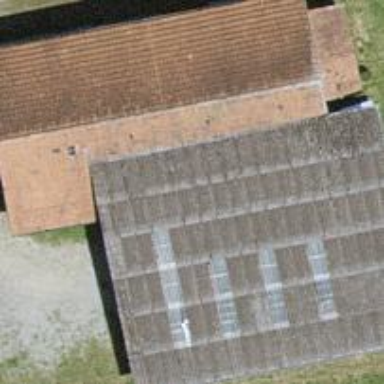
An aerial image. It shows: Rural barn.